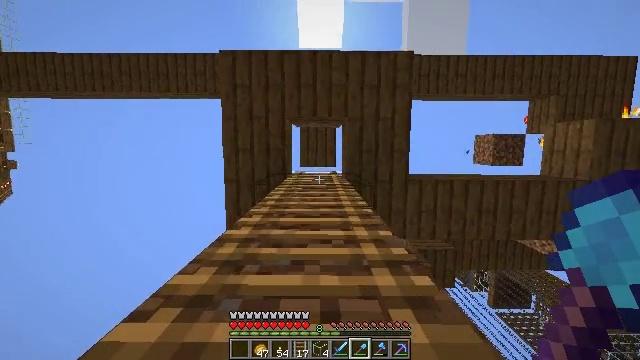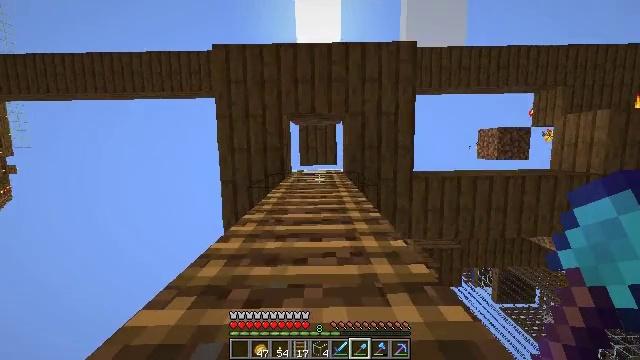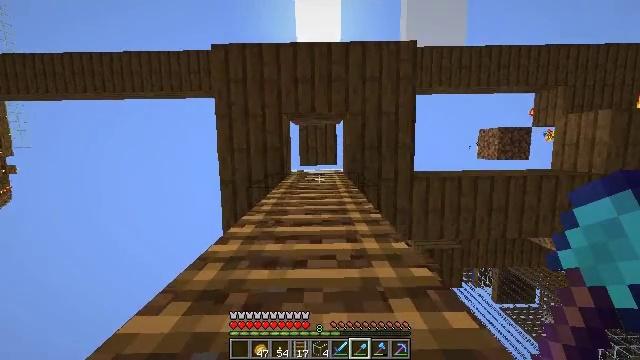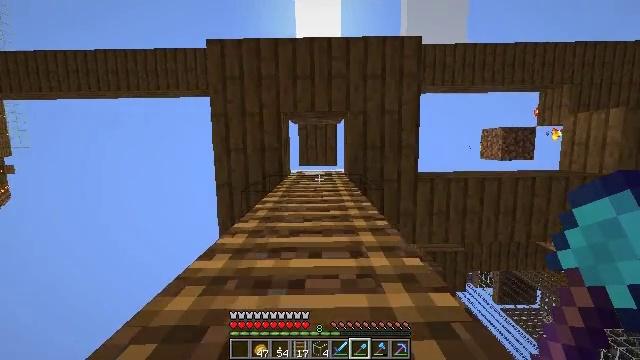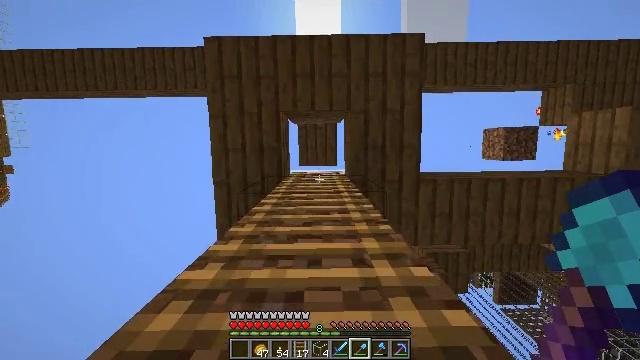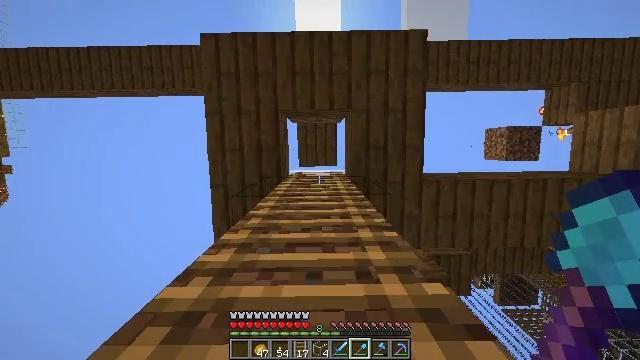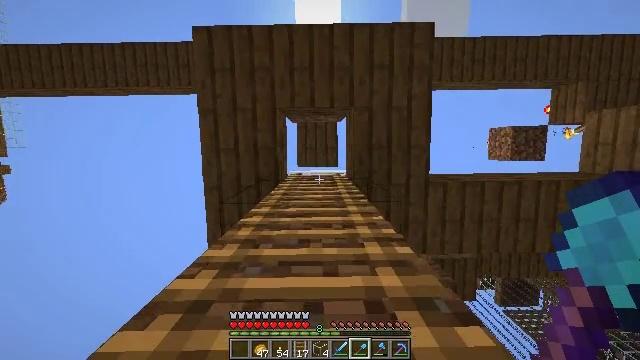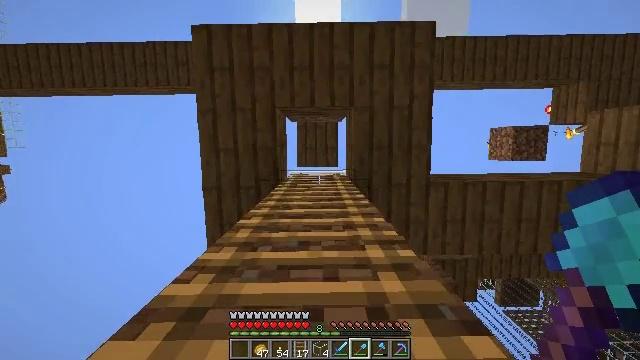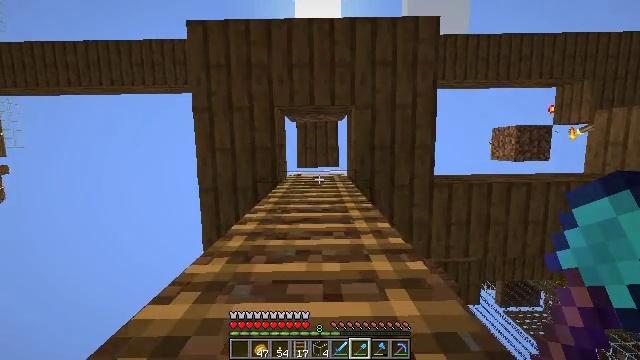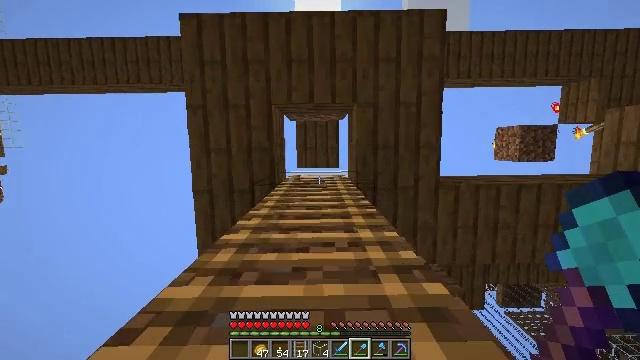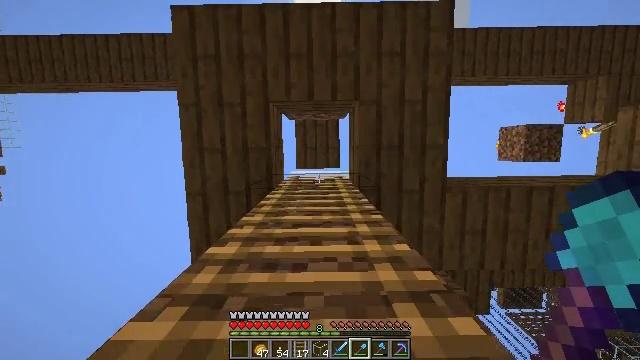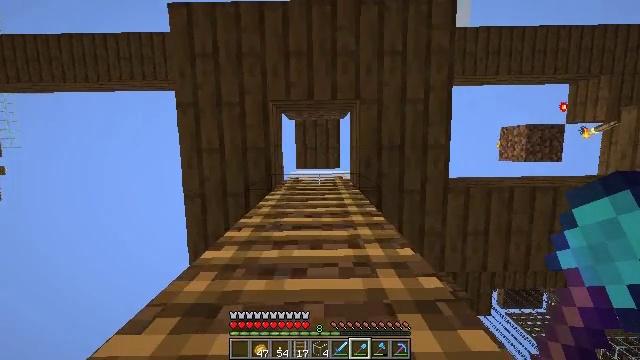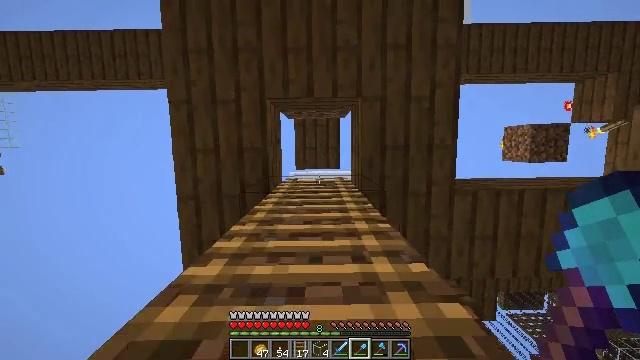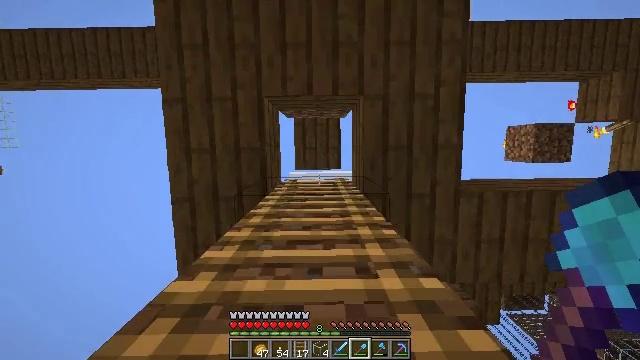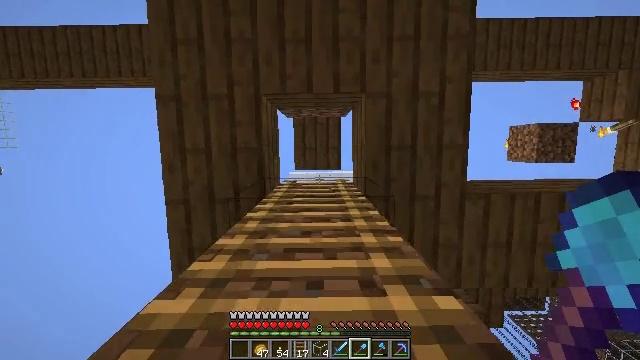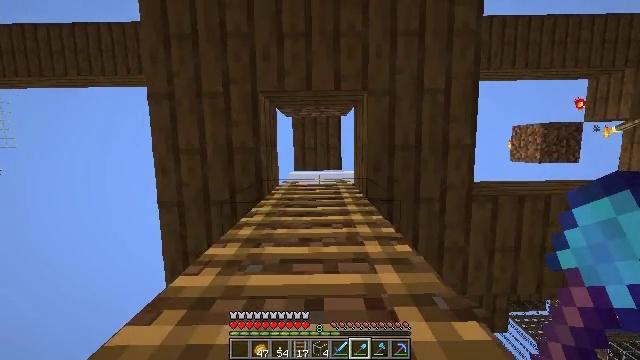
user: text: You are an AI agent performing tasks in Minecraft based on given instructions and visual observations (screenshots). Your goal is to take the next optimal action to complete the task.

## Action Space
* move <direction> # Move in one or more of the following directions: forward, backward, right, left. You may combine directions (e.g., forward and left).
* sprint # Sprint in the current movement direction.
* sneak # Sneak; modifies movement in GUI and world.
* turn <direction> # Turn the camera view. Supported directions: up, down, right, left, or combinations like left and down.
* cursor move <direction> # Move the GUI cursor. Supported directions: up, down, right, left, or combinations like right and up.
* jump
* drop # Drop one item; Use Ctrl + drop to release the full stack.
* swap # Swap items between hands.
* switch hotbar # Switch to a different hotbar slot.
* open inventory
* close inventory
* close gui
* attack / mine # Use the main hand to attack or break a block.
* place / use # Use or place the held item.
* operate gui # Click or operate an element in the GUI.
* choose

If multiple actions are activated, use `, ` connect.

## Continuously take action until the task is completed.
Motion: motion action
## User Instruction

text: Drop a spruce sign.
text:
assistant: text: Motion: move forward, sprint, turn left, jump
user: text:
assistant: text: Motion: move forward, jump
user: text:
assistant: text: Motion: move forward, jump
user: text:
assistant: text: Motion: move forward, sprint, jump
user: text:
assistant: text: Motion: move forward, sprint, jump
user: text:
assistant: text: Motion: move forward, sprint, jump
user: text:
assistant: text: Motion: move forward, jump
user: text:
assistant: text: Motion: move forward, jump
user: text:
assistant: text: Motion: move forward, jump
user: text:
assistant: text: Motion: move forward, jump
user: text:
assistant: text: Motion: move forward, sprint, jump
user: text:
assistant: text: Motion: move forward, sprint, jump
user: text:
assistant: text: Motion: move forward, sprint, jump
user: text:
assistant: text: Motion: move forward, jump
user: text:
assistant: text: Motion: move forward, jump
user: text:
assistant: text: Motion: move forward, jump
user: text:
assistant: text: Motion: move forward, sprint, jump
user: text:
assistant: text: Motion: move forward, sprint, jump
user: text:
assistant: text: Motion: move forward, sprint, jump
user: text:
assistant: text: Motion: move forward, jump
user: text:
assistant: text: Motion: move forward, jump
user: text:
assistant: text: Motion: move forward, turn down, jump
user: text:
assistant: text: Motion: move forward, sprint, jump
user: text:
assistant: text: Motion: move forward, sprint, jump
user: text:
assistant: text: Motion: move forward, sprint, jump
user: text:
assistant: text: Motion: move forward, turn down, jump
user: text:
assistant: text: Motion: move forward, turn down, jump
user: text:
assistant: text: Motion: move forward, sprint, turn down, jump
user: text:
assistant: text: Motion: move forward, sprint, turn down, jump
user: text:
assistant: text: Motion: move forward, sprint, jump